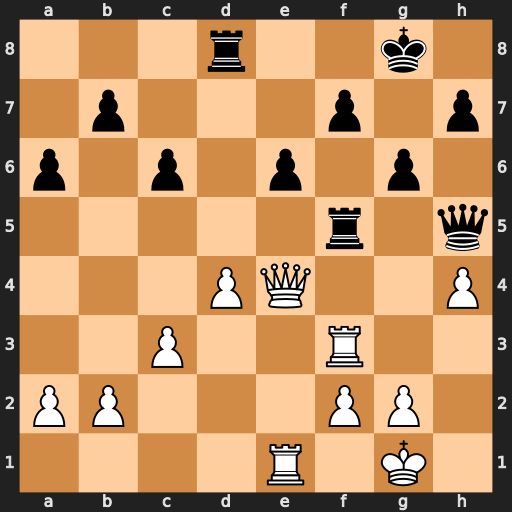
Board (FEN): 3r2k1/1p3p1p/p1p1p1p1/5r1q/3PQ2P/2P2R2/PP3PP1/4R1K1
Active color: w
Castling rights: -
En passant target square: -
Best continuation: g4 Qxh4 gxf5 Qxe4 Rxe4